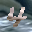
Label: 4